Interaction volume radius: 5 \u00c5
Interaction volume height: 20 \u00c5
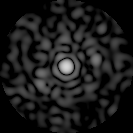
Disorder parameter: 0.8165